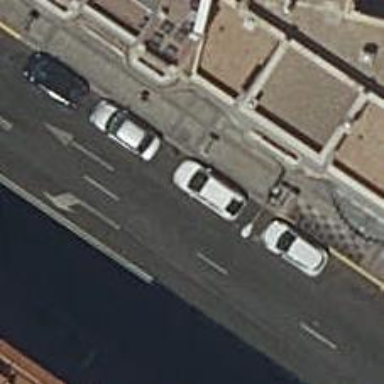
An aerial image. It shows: Taxi stand.